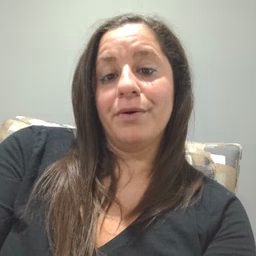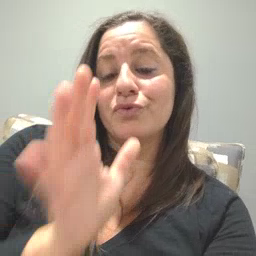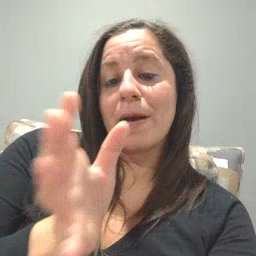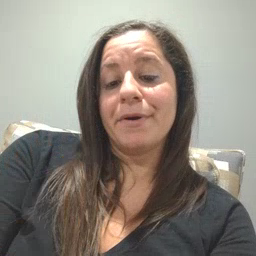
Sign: grandma